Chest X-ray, AP view. Patient: 15 years old, sex M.
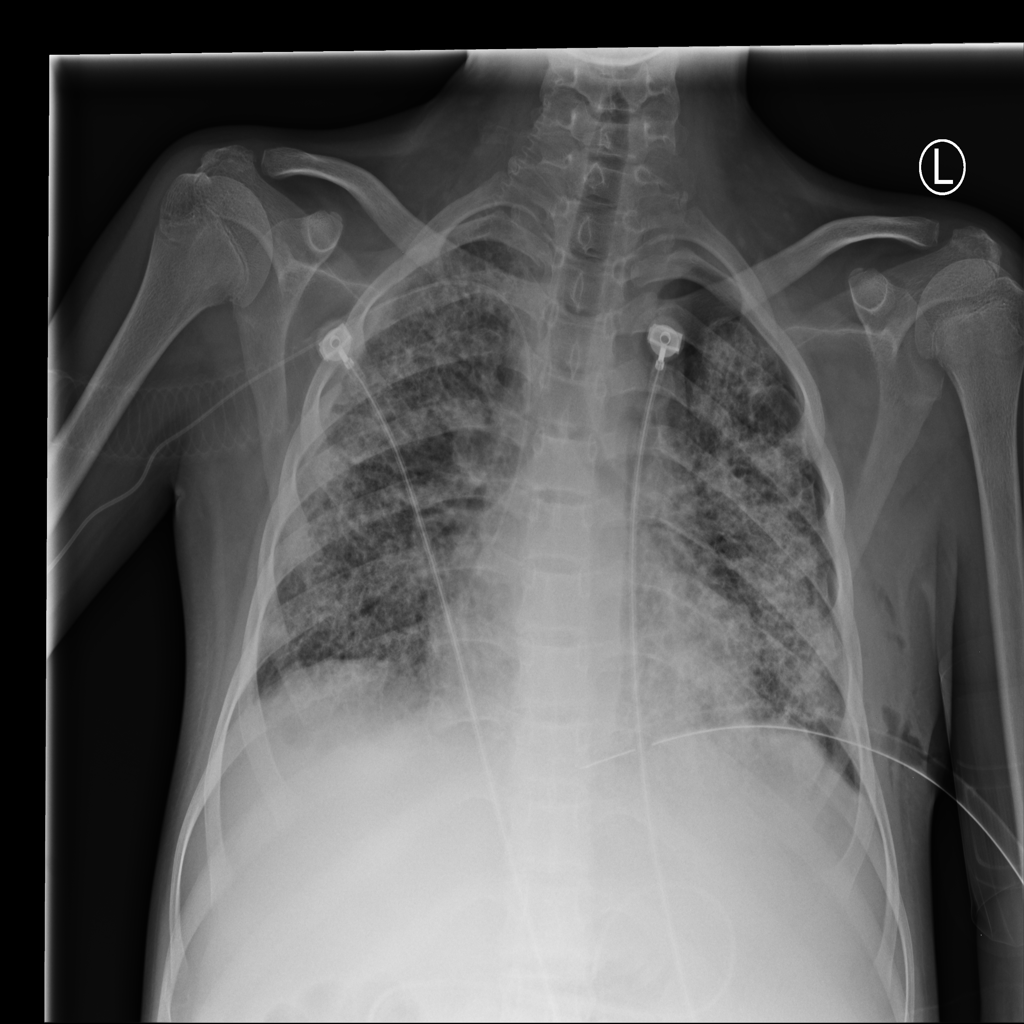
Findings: Emphysema, Pneumothorax